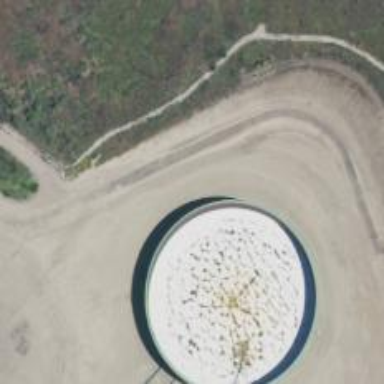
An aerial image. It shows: Covered man-made reservoir.